Question: I'm trying to create markers on Google Maps v2 from my mySQL database and it is not working. The map does come up but there are no markers. Can any one tell me what is wrong and what I need to change? I've also tried having the getDouble be getDouble(0) and getDouble(1) but I read somewhere to try 0 and 2. It also has a bunch of imports from multiple tutorials I've tried. I'll remove later.
My Activity
import com.google.android.gms.common.ConnectionResult;
'''
import com.google.android.gms.common.GooglePlayServicesUtil;
import com.google.android.gms.maps.CameraUpdateFactory;
import com.google.android.gms.maps.GoogleMap;
import com.google.android.gms.maps.SupportMapFragment;
import com.google.android.gms.maps.model.LatLng;
import com.google.android.gms.maps.model.Marker;
import com.google.android.gms.maps.model.MarkerOptions;
import org.apache.http.NameValuePair;
import org.apache.http.message.BasicNameValuePair;
import org.json.JSONArray;
import org.json.JSONException;
import org.json.JSONObject;
import android.app.Dialog;
import android.location.Criteria;
import android.location.Location;
import android.location.LocationListener;
import android.location.LocationManager;
import android.os.Bundle;
import android.support.v4.app.FragmentActivity;
import android.util.Log;
import android.widget.TextView;
import java.io.IOException;
import java.io.InputStreamReader;
import java.net.HttpURLConnection;
import java.net.URL;
import java.util.ArrayList;
import java.util.List;
public class ReadComments extends FragmentActivity {
private static final String LOG_TAG = "JsOn ErRoR";
private static final String SERVICE_URL = "my url";
protected GoogleMap mapB;
@Override
protected void onCreate(Bundle savedInstanceState) {
super.onCreate(savedInstanceState);
setContentView(R.layout.get_local);
setUpMapIfNeeded();
}
@Override
protected void onResume() {
super.onResume();
setUpMapIfNeeded();
}
private void setUpMapIfNeeded() {
if (mapB == null) {
mapB = ((SupportMapFragment) getSupportFragmentManager().findFragmentById(R.id.mapB))
.getMap();
if (mapB != null) {
setUpMap();
}
}
}
private void setUpMap() {
new Thread(new Runnable() {
public void run() {
try {
retrieveAndAddCities();
} catch (IOException e) {
Log.e(LOG_TAG, "Cannot retrive cities", e);
return;
}
}
}).start();
}
protected void retrieveAndAddCities() throws IOException {
HttpURLConnection conn = null;
final StringBuilder json = new StringBuilder();
try {
// Connect to the web service
URL url = new URL(SERVICE_URL);
conn = (HttpURLConnection) url.openConnection();
InputStreamReader in = new InputStreamReader(conn.getInputStream());
// Read the JSON data into the StringBuilder
int read;
char[] buff = new char[1024];
while ((read = in.read(buff)) != -1) {
json.append(buff, 0, read);
}
} catch (IOException e) {
Log.e(LOG_TAG, "Error connecting to service", e);
throw new IOException("Error connecting to service", e);
} finally {
if (conn != null) {
conn.disconnect();
}
}
// Must run this on the UI thread since it's a UI operation.
runOnUiThread(new Runnable() {
public void run() {
try {
createMarkersFromJson(json.toString());
} catch (JSONException e) {
Log.e(LOG_TAG, "Error processing JSON", e);
}
}
});
}
void createMarkersFromJson(String json) throws JSONException {
JSONArray jsonArray = new JSONArray(json);
List<Marker> markers = new ArrayList<Marker>();
for (int i = 0; i < jsonArray.length(); i++) {
JSONObject jsonObj = jsonArray.getJSONObject(i);
Marker marker = mapB.addMarker(new MarkerOptions()
.title(jsonObj.getString("business_name"))
.position(new LatLng(
jsonObj.getJSONArray("latlng").getDouble(0),
jsonObj.getJSONArray("latlng").getDouble(2)
))
);
markers.add(marker);
}
}
}
'''
my JSON output from my url
'''
[{"business_name":"Wine Bar","latlng":["43.6894658949280400","-116.3533687591552700"],
"business_id":"2","distance":"23.0298400562551"},
{"business_name":"Apple Headquarters","latlng":["37.3324083200000000","-122.0304781500000000"],
"business_id":"3","distance":"23.0298400562551"}]
'''
my Logcat (I do not know how to pull the whole log cat but these are the errors)
'''
08-21 00:00:27.371: E/JsOn ErRoR(357): at com..ReadComments.createMarkersFromJson(ReadComments.java:127)
08-21 00:00:27.371: E/JsOn ErRoR(357): at com..ReadComments$2.run(ReadComments.java:107)
'''
Partial Screenshot

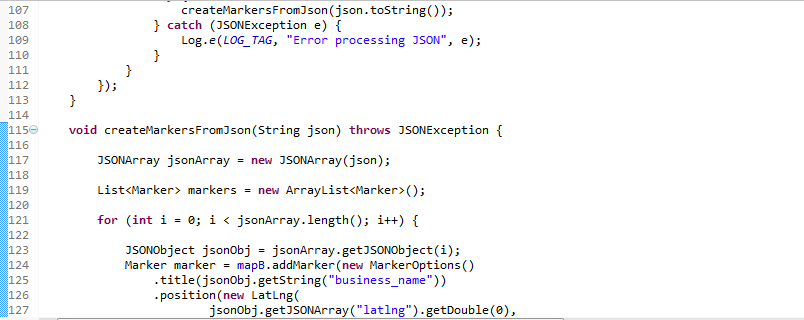
Answer: I've Got the right code here its working perfect.
it has been updated to go to the current location as well because I've been messing with it since the fix.
'''
import com.google.android.gms.common.ConnectionResult;
import com.google.android.gms.common.GooglePlayServicesUtil;
import com.google.android.gms.maps.CameraUpdateFactory;
import com.google.android.gms.maps.GoogleMap;
import com.google.android.gms.maps.SupportMapFragment;
import com.google.android.gms.maps.model.BitmapDescriptorFactory;
import com.google.android.gms.maps.model.LatLng;
import com.google.android.gms.maps.model.Marker;
import com.google.android.gms.maps.model.MarkerOptions;
import org.json.JSONArray;
import org.json.JSONException;
import org.json.JSONObject;
import android.app.Dialog;
import android.location.Criteria;
import android.location.Location;
import android.location.LocationListener;
import android.location.LocationManager;
import android.os.Bundle;
import android.support.v4.app.FragmentActivity;
import android.util.Log;
import java.io.IOException;
import java.io.InputStreamReader;
import java.net.HttpURLConnection;
import java.net.URL;
import java.util.ArrayList;
import java.util.List;
public class GetLocalBus extends FragmentActivity implements LocationListener {
private static final String LOG_TAG = "JsOn ErRoR";
private static final String SERVICE_URL = "";
protected GoogleMap mapB;
@Override
protected void onCreate(Bundle savedInstanceState) {
super.onCreate(savedInstanceState);
setContentView(R.layout.get_local);
setUpMapIfNeeded();
// Getting Google Play availability status
int status = GooglePlayServicesUtil.isGooglePlayServicesAvailable(getBaseContext());
// Showing status
if(status!=ConnectionResult.SUCCESS){ // Google Play Services are not available
int requestCode = 10;
Dialog dialog = GooglePlayServicesUtil.getErrorDialog(status, this, requestCode);
dialog.show();
}else { // Google Play Services are available
// Getting reference to the SupportMapFragment of activity_main.xml
SupportMapFragment fm = (SupportMapFragment) getSupportFragmentManager().findFragmentById(R.id.mapB);
// Getting GoogleMap object from the fragment
mapB = fm.getMap();
// Enabling MyLocation Layer of Google Map
mapB.setMyLocationEnabled(true);
// Getting LocationManager object from System Service LOCATION_SERVICE
LocationManager locationManager = (LocationManager) getSystemService(LOCATION_SERVICE);
// Creating a criteria object to retrieve provider
Criteria criteria = new Criteria();
// Getting the name of the best provider
String provider = locationManager.getBestProvider(criteria, true);
// Getting Current Location
Location location = locationManager.getLastKnownLocation(provider);
if(location!=null){
onLocationChanged(location);
}
locationManager.requestLocationUpdates(provider, 20000, 0, this);
}
}
@Override
protected void onResume() {
super.onResume();
setUpMapIfNeeded();
}
private void setUpMapIfNeeded() {
if (mapB == null) {
mapB = ((SupportMapFragment) getSupportFragmentManager().findFragmentById(R.id.mapB))
.getMap();
if (mapB != null) {
setUpMap();
}
}
}
private void setUpMap() {
new Thread(new Runnable() {
public void run() {
try {
retrieveAndAddCities();
} catch (IOException e) {
Log.e(LOG_TAG, "Cannot retrive cities", e);
return;
}
}
}).start();
}
protected void retrieveAndAddCities() throws IOException {
HttpURLConnection conn = null;
final StringBuilder json = new StringBuilder();
try {
// Connect to the web service
URL url = new URL(SERVICE_URL);
conn = (HttpURLConnection) url.openConnection();
InputStreamReader in = new InputStreamReader(conn.getInputStream());
// Read the JSON data into the StringBuilder
int read;
char[] buff = new char[1024];
while ((read = in.read(buff)) != -1) {
json.append(buff, 0, read);
}
} catch (IOException e) {
Log.e(LOG_TAG, "Error connecting to service", e);
throw new IOException("Error connecting to service", e);
} finally {
if (conn != null) {
conn.disconnect();
}
}
// Must run this on the UI thread since it's a UI operation.
runOnUiThread(new Runnable() {
public void run() {
try {
createMarkersFromJson(json.toString());
} catch (JSONException e) {
Log.e(LOG_TAG, "Error processing JSON", e);
}
}
});
}
void createMarkersFromJson(String json) throws JSONException {
JSONArray jsonArray = new JSONArray(json);
System.out.print(json);
List<Marker> markers = new ArrayList<Marker>();
for (int i = 0; i < jsonArray.length(); i++) {
JSONObject jsonObj = jsonArray.getJSONObject(i);
System.out.print(jsonObj.getJSONArray("latlng"));
Marker marker = mapB.addMarker(new MarkerOptions()
.title(jsonObj.getString("business_name"))
.position(new LatLng(
jsonObj.getJSONArray("latlng").getDouble(0),
jsonObj.getJSONArray("latlng").getDouble(1)))
.icon(BitmapDescriptorFactory.fromResource(R.drawable.graphic_map_icon))
);
markers.add(marker);
}
}
@Override
public void onLocationChanged(Location location) {
// Getting latitude of the current location
double latitude = location.getLatitude();
// Getting longitude of the current location
double longitude = location.getLongitude();
// Creating a LatLng object for the current location
LatLng latLng = new LatLng(latitude, longitude);
// Showing the current location in Google Map
mapB.moveCamera(CameraUpdateFactory.newLatLng(latLng));
// Zoom in the Google Map
mapB.animateCamera(CameraUpdateFactory.zoomTo(15));
}
@Override
public void onProviderDisabled(String provider) {
// TODO Auto-generated method stub
}
@Override
public void onProviderEnabled(String provider) {
// TODO Auto-generated method stub
}
@Override
public void onStatusChanged(String provider, int status, Bundle extras) {
// TODO Auto-generated method stub
}
}
'''
Also here is the PHP
'''
<?php
if
(isset($_GET['lat']) && isset($_GET['lon'])&& isset($_GET['dist'])){
//make a simple database connection
$db = new mysqli();
$lat = $_GET['lat'];
$lon = $_GET['lon'];
$dist = $_GET['dist'];
$search_sql = "SELECT business_id, business_name, CONCAT_WS(",",business_lat, business_lon) AS latlng, ( 3959 * acos( cos( radians(37) ) * cos( radians( " . $lat . " ) ) * cos( radians( " . $lon . " ) - radians(-122) ) + sin( radians(37) ) * sin( radians( " . $lat . " ) ) ) ) AS distance
FROM somewhere HAVING distance < " . $dist . " ORDER BY distance LIMIT 0 , 20";
$search_results = $db->query($search_sql);
if($search_results->num_rows){
while ($row = $search_results->fetch_assoc())
{
$return_data[] = array(
'business_name' => $row['business_name'],
'latlng' => explode(',', $row['latlng']),
'business_id' => $row['business_id'],
'distance' => $row['distance']
);
}//end while
}
else{
$return_data[] = array();
}//end if
}else{
$return_data[] = array();
}
$bd_json = json_encode($return_data);
$db->close();
echo $bd_json;
?>
'''
xml layout
'''
<fragment android:id="@+id/mapB"
android:layout_width="fill_parent"
android:layout_height="250.0dip"
android:layout_alignParentTop="true"
android:layout_centerInParent="true"
class="com.google.android.gms.maps.SupportMapFragment"
xmlns:android="http://schemas.android.com/apk/res/android" />
<TextView
android:id="@+id/TextView1"
android:layout_width="fill_parent"
android:layout_height="wrap_content"
android:layout_below="@+id/mapB" />
</RelativeLayout>
'''